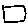
Label: square